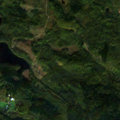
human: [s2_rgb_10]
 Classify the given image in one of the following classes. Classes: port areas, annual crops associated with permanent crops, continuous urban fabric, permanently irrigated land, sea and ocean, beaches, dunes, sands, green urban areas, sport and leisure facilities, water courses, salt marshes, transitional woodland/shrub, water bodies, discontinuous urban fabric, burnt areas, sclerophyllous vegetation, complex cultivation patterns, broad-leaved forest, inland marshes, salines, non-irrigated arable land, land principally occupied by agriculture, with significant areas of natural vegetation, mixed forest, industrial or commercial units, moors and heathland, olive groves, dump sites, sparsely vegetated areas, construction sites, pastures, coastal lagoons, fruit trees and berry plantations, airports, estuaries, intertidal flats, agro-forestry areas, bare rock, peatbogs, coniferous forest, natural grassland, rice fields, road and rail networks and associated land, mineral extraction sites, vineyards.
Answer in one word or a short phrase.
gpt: coniferous forest, mixed forest, transitional woodland/shrub